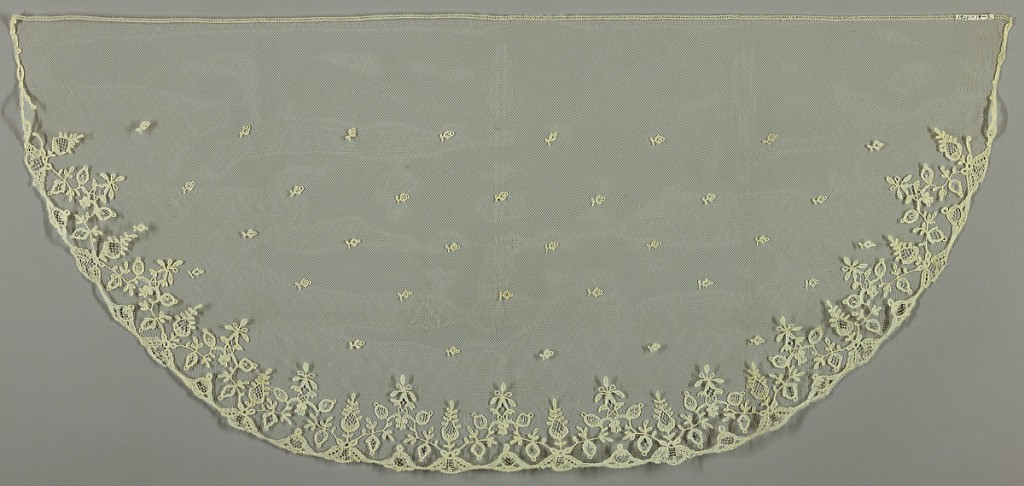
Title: Veil
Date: early 19th century
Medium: linen Technique: appliqué on net, bobbin lace
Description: Veil of detached sprays of bobbin lace with needlepoint centers applied to machine-made net to form a semicircular veil.